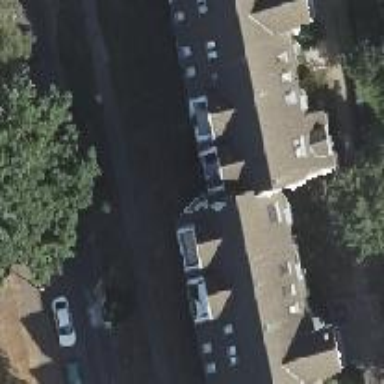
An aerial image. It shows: View of apartment building.